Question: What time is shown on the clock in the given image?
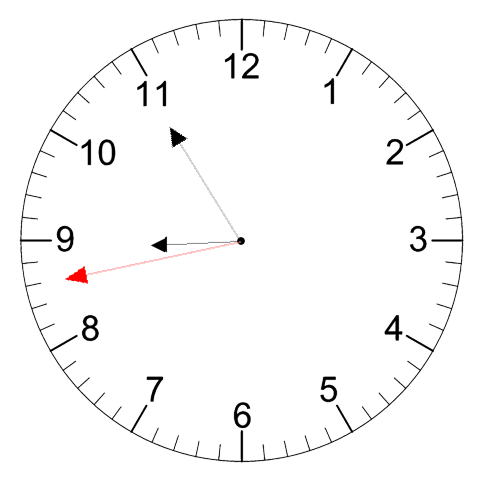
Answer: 08:54:43